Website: lowes
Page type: customer-info-address
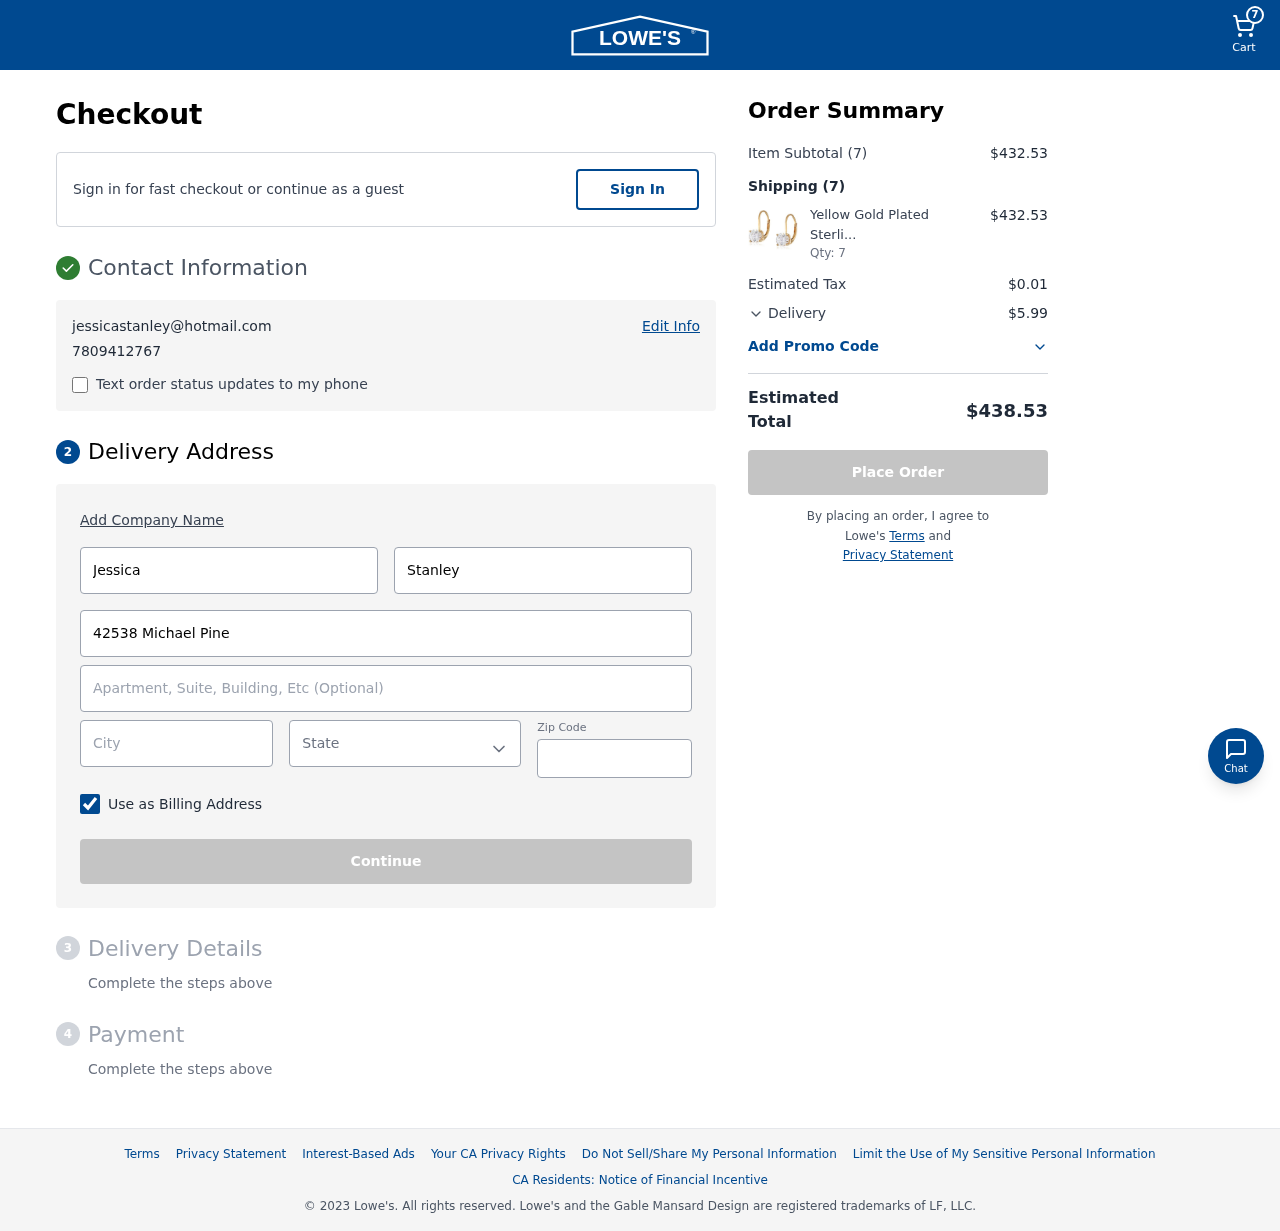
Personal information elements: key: PII_CITY
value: Lake Tracytown
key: PII_EMAIL
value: jessicastanley@hotmail.com
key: PII_FIRSTNAME
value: Jessica
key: PII_LASTNAME
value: Stanley
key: PII_PHONE
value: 7809412767
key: PII_POSTCODE
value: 82950
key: PII_STATE
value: Kansas
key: PII_STREET
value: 42538 Michael Pine
Product elements: key: PRODUCT1_NAME
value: Yellow Gold Plated Sterling Silver Lever back Earrings set with Round Swarovski Zirconia (2 cttw)
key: PRODUCT1_QUANTITY
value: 7
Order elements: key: ORDER_NUM_ITEMS
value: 7
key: ORDER_SUBTOTAL
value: $432.53
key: ORDER_NUM_ITEMS2
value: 7
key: ORDER_SUBTOTAL2
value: $432.53
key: ORDER_TAX
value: $0.01
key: ORDER_SHIPPING_COST
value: $5.99
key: ORDER_TOTAL
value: $438.53